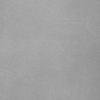
Label: dusty